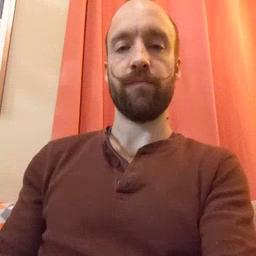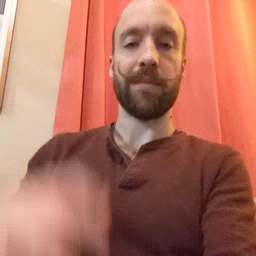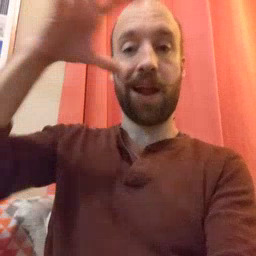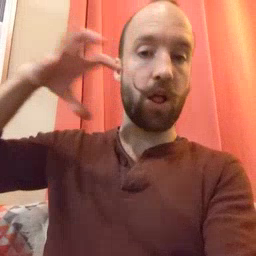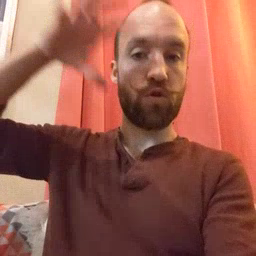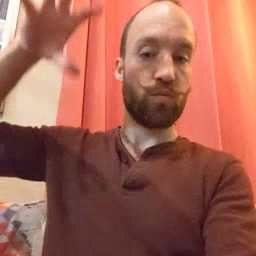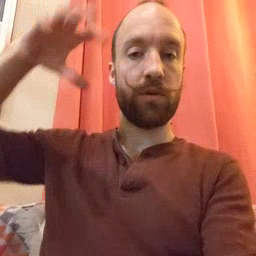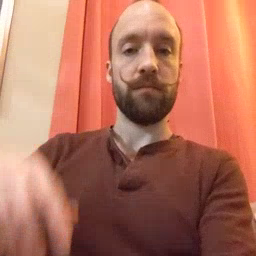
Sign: cloud